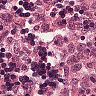
Metastatic tissue present: no